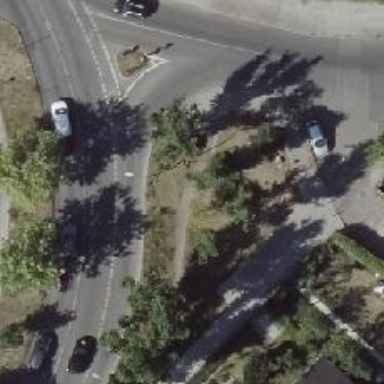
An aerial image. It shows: Compacted footway.